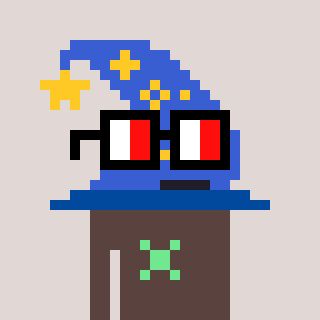
a pixel art character with square glasses with black frames and red eyes, a wizard hat-shaped head and a darkbrown-colored body on a warm background